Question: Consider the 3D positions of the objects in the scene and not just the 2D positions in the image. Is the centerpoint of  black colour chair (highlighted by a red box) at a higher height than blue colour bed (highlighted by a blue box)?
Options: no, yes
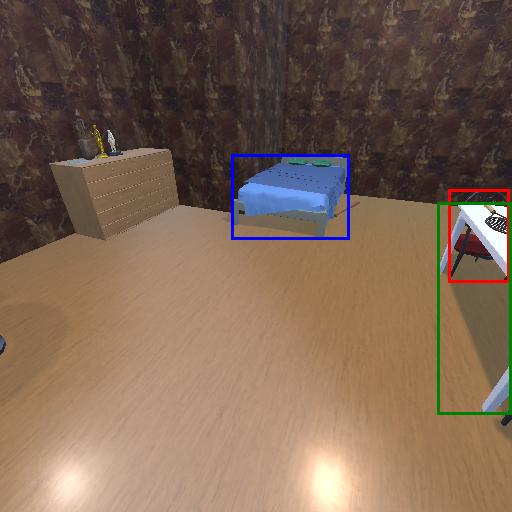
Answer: no